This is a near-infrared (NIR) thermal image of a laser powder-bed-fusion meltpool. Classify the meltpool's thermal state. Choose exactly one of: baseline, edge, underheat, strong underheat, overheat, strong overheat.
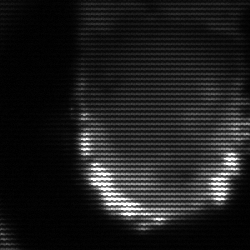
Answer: baseline